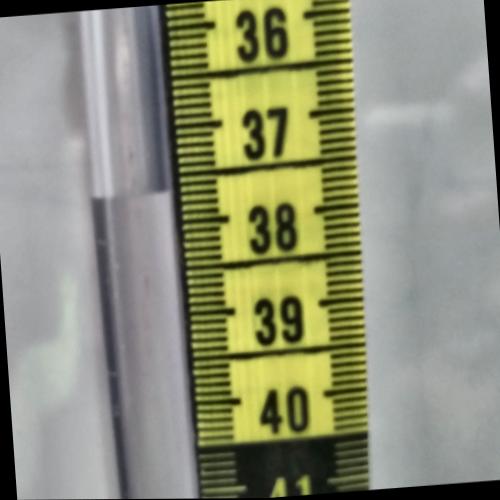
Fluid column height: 37.7 cm